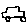
Label: car